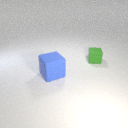
small green rubber cube behind large blue rubber cube